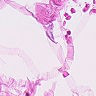
Metastatic tissue present: no